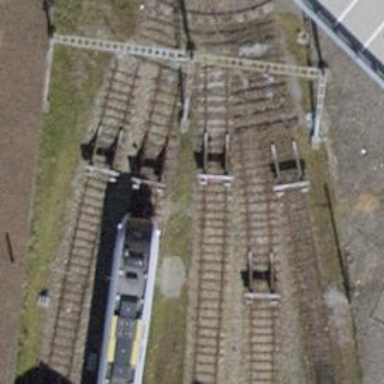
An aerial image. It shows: Railway yard with one track. The railway is electrified with contact line.